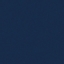
Land use / land cover: SeaLake